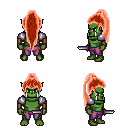
a pixel art fantasy rpg character, male body template, orc, green skin, steel arm armor, magenta pants, red extra-long topknot hairstyle, leather bracers, dagger, four views (front, back, left, right), 2x2 character sprite sheet, small pixel art, hard edges, no anti-aliasing